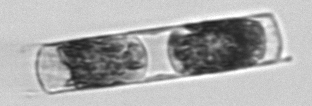
Label: Hemiaulus